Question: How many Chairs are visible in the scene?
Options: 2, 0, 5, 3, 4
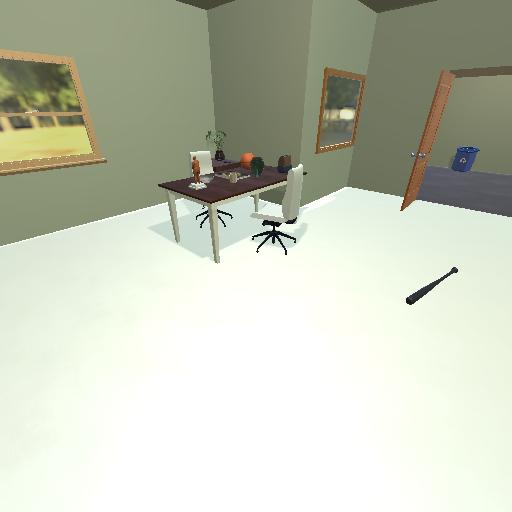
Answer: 2